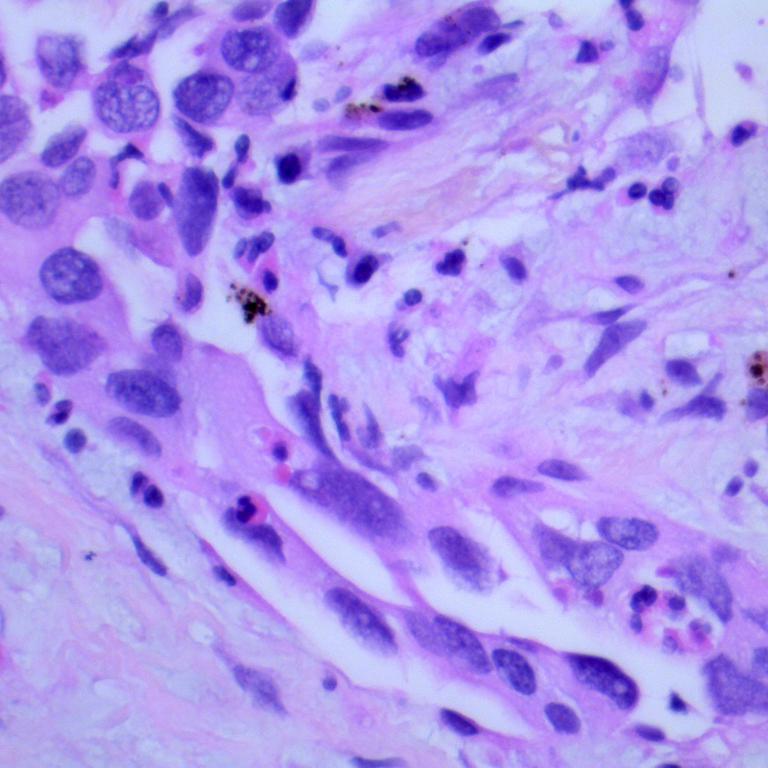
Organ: lung
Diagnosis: adenocarcinomas